Question: I'm trying to create a mini analytics page like the one shown on the image below. It's a marketplace and each user has their analytics page with a graph. I've been able to get the views and referrer but my problem is how to go about doing the conversion part.

In my item show action i have something like this:
'''
def show
@item = Item.find_by_rand_no params[:number]
if current_user && current_user.id != @item.owner_id
@item.views.create(item_id: @item.id, ip_address: request.remote_ip, owner_id: @item.owner_id, referrer: request.env["HTTP_REFERER"])
end
end
'''
How do i track the ones that actually bought something so i can get a conversion rate?
Ps: A user may land on the page then click on another item and buy that instead. I also want to be able to account for that scenario.
Thanks
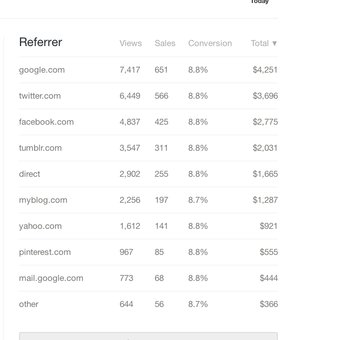
Answer: In your application controller create a before filter e.g. 'before_filter :save_referrer'
'''
def save_referrer
unless session['referrer']
session['referrer'] = request.env["HTTP_REFERER"] || 'none'
end
end
'''
When a user buys an item you can save the referrer in a field either in the order table or create a separate table for referrals which i think is the better option, you can store views for each referrer by counter caching that column. You can also use first_or_create if you don't want to have to group by the referrer column and so on, it's up to you. Anyway you get conversion like this;
'''
Conversion = (Sales/Number of unique views for a referrer) * 100
'''